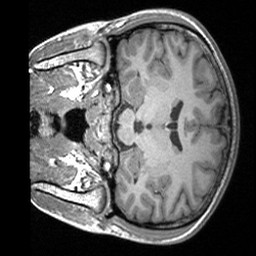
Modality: T1w
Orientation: coronal
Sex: female
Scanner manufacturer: siemens
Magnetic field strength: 3 T
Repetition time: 1.9 s
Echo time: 0.00252 s